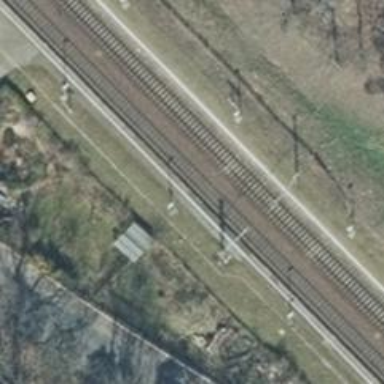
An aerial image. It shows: Public transport stop position along the railway.